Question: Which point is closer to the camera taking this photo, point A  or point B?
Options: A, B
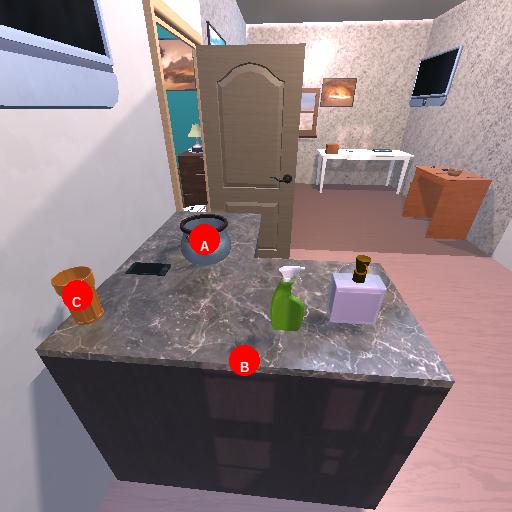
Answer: A